Chest X-ray. View position: AP
Patient age: 24
Patient sex: M
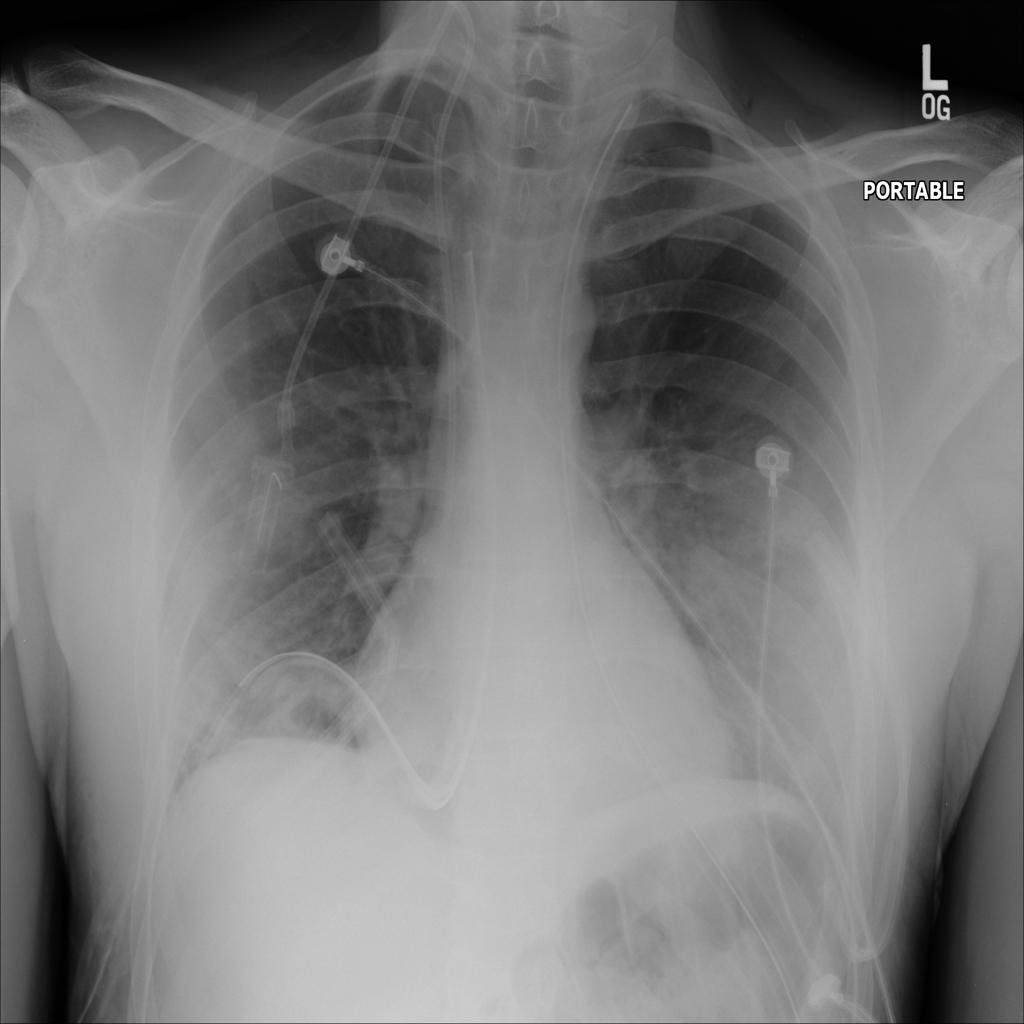
Finding: Pneumothorax